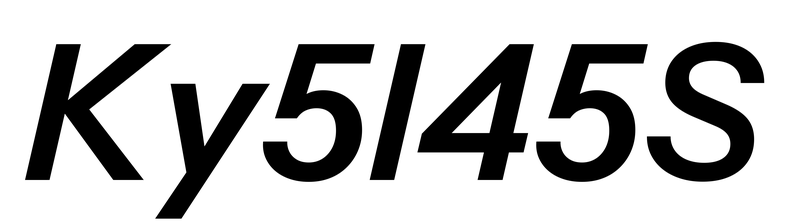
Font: InstrumentSans-Italic_SemiBold_Italic